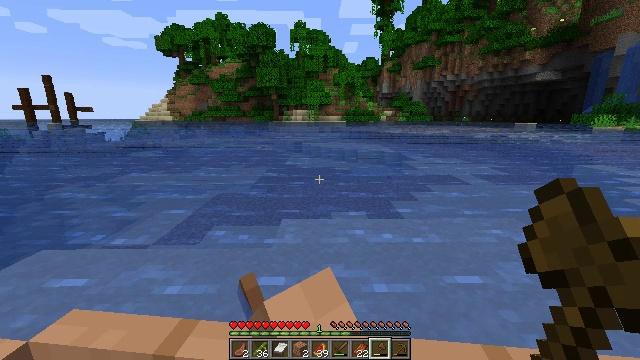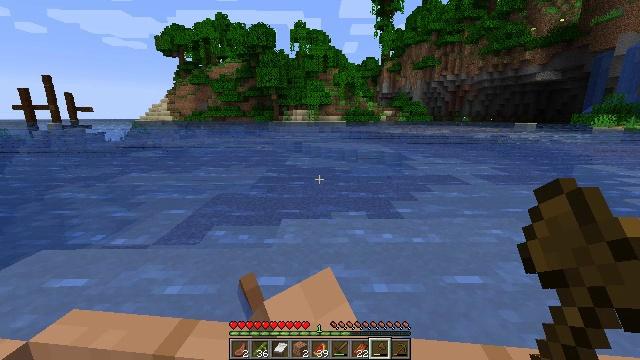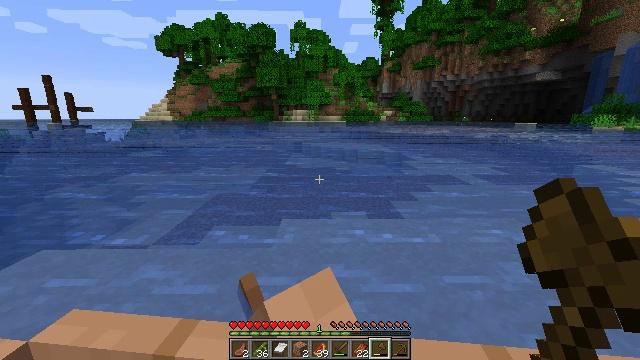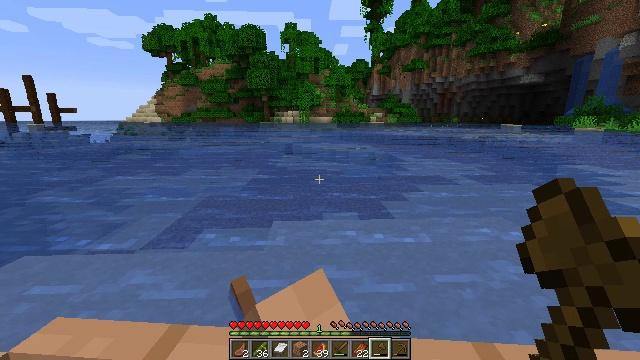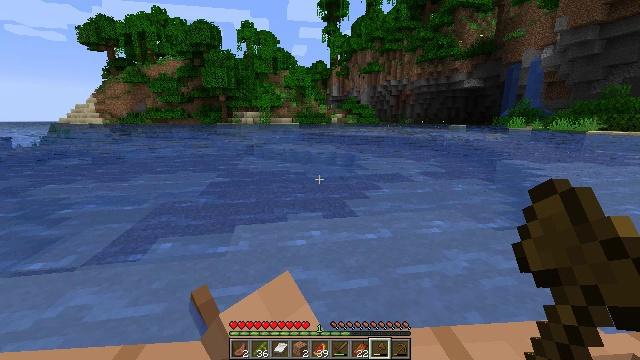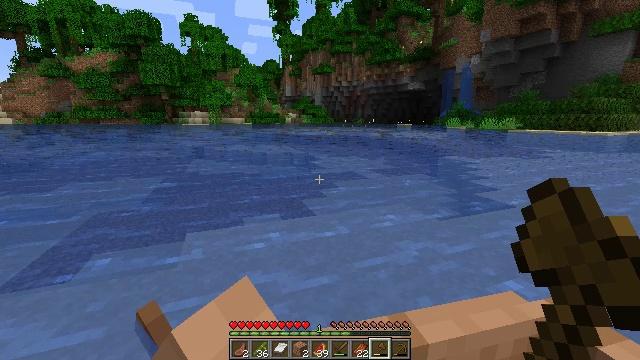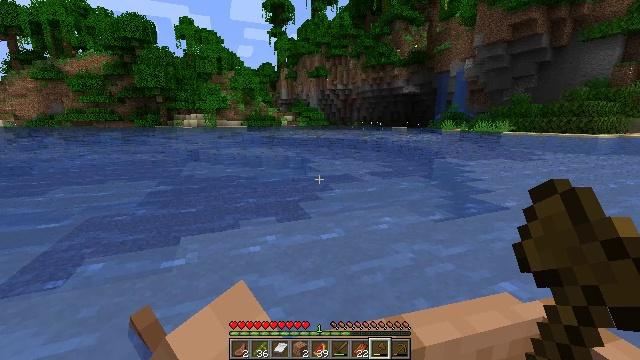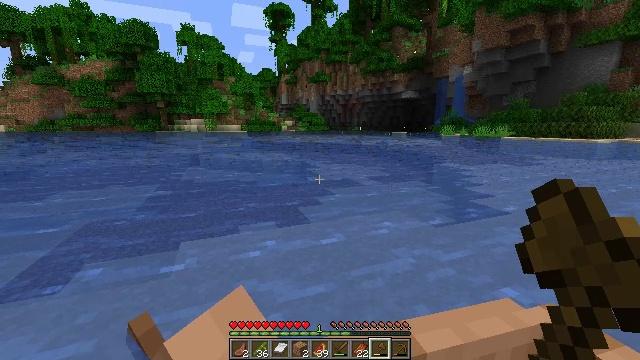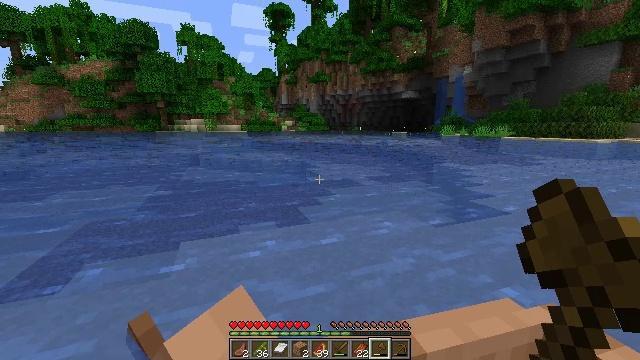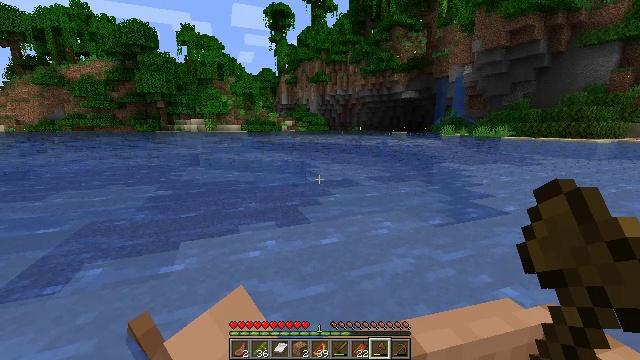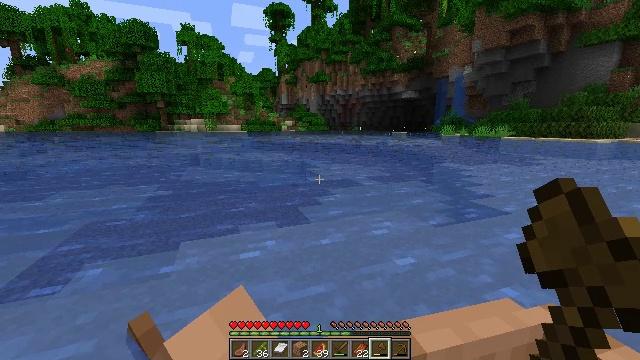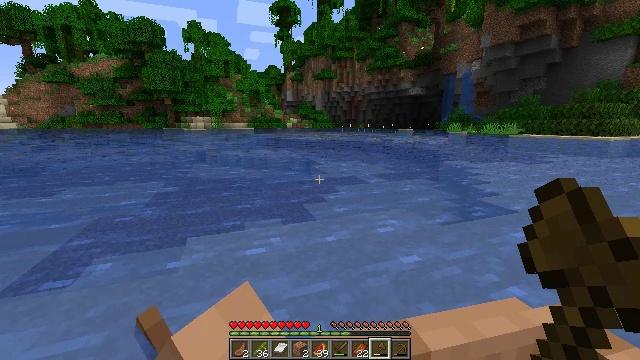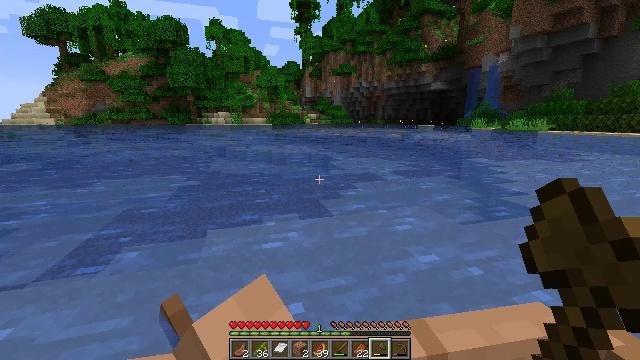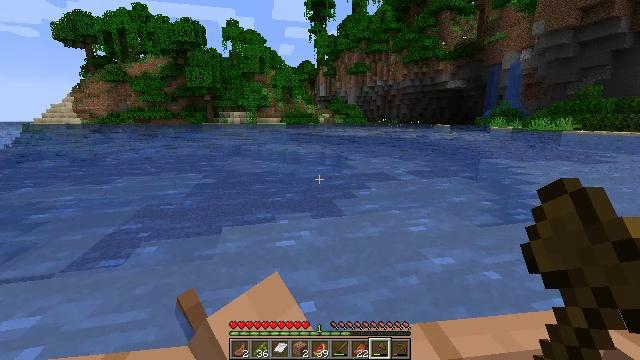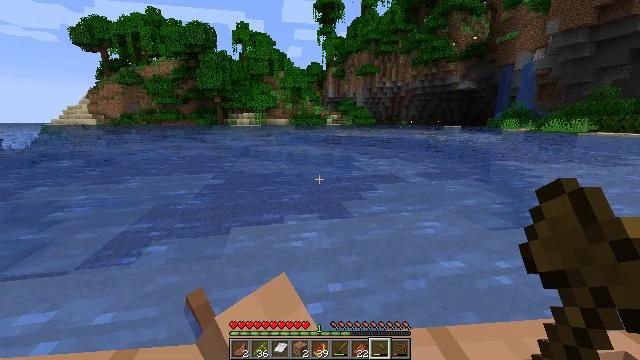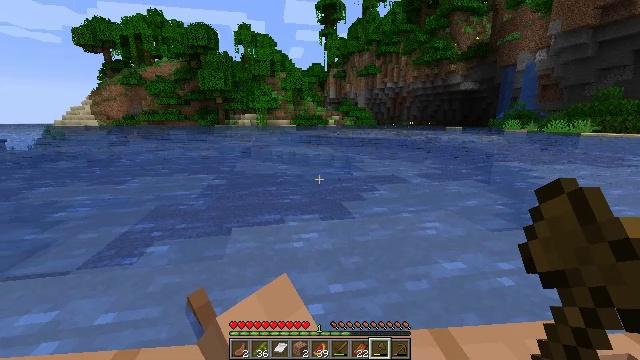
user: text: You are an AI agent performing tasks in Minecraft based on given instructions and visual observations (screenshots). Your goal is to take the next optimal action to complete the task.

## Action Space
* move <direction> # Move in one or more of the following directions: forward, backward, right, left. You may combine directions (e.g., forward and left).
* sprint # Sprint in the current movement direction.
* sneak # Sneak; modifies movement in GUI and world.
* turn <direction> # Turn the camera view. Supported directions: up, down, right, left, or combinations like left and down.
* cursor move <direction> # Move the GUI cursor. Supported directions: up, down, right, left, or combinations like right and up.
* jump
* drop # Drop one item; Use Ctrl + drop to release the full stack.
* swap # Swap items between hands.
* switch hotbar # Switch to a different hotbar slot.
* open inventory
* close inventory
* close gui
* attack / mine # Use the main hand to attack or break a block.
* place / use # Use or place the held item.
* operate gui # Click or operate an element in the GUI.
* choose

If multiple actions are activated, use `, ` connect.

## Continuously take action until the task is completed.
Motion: motion action
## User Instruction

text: Gather kelp plant by attacking it underwater.
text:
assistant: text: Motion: no_op
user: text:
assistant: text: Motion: no_op
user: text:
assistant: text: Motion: turn right
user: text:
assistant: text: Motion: turn right
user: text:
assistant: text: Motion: turn right
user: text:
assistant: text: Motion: turn right
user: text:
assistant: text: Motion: turn right and up
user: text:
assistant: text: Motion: turn right
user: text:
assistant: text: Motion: no_op
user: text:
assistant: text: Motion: no_op
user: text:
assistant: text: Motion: turn left
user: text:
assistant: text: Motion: turn left
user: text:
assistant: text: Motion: turn left
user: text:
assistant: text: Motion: turn left
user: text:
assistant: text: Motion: no_op
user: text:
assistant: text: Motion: no_op
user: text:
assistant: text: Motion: no_op
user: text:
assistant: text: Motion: turn left and up
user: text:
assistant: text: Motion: turn left
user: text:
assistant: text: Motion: no_op
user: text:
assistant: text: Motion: no_op
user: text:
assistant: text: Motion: no_op
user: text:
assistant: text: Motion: no_op
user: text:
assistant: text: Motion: no_op
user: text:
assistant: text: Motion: turn left
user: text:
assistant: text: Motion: turn left
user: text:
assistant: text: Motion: turn left and up
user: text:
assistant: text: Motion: no_op
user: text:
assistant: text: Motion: move right
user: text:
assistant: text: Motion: move right